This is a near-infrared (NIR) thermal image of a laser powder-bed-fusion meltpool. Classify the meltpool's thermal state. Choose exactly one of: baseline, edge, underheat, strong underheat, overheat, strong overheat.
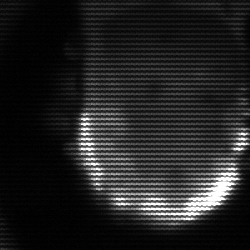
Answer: baseline